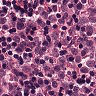
Metastatic tissue present: yes